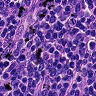
Metastatic tissue present: no